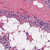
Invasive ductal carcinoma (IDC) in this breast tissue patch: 1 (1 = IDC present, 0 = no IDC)